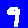
Digit: 9